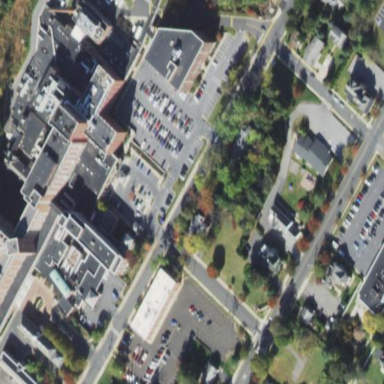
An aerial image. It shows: Hospital building.